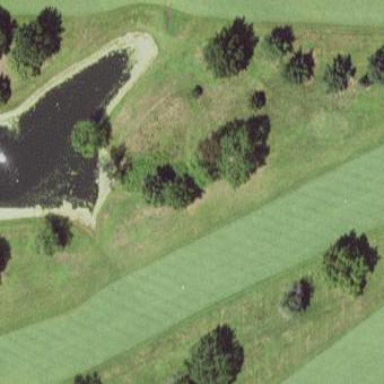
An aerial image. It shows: Grassy area designated as golf fairway.